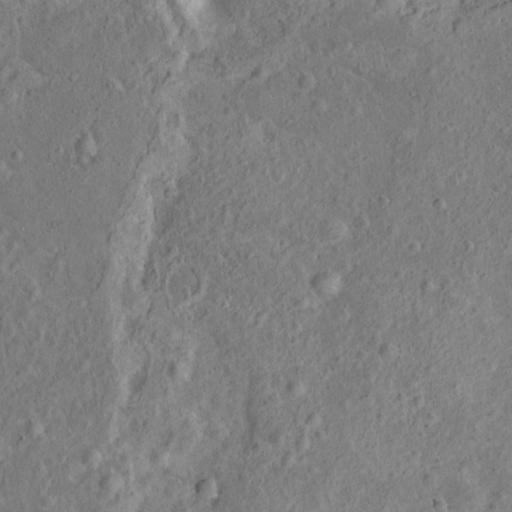
Objects detected: cone